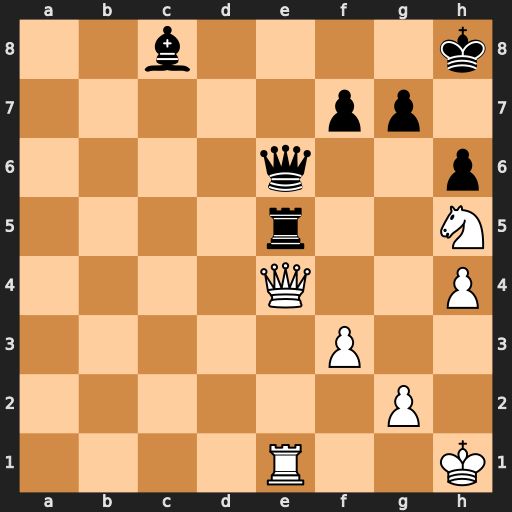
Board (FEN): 2b4k/5pp1/4q2p/4r2N/4Q2P/5P2/6P1/4R2K
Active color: w
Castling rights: -
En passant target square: -
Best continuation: Qxe5 Qxe5 Rxe5